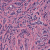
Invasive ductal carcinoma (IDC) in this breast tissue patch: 1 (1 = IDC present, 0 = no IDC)